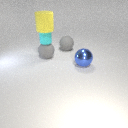
small cyan rubber cylinder above large gray rubber sphere